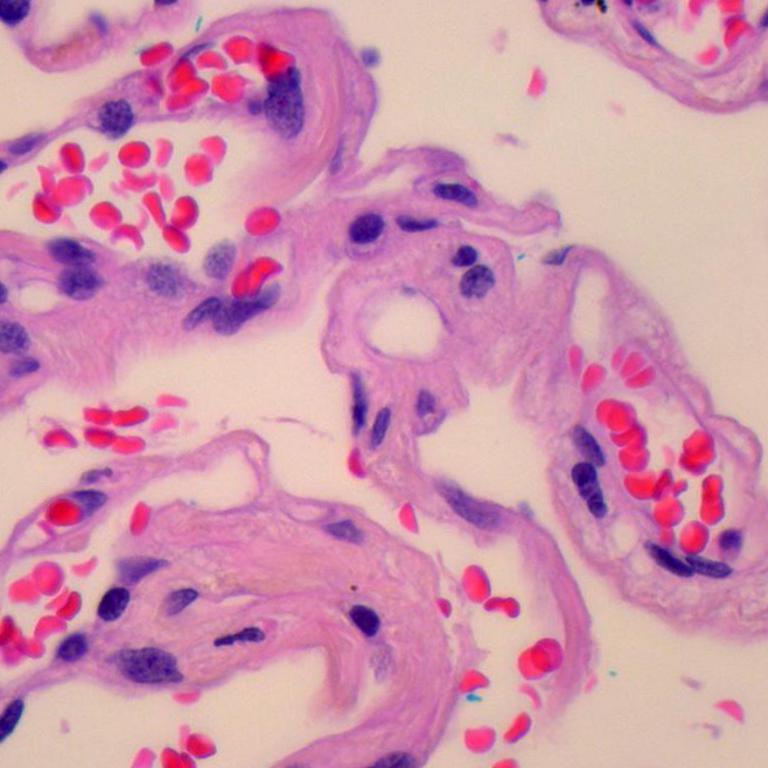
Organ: lung
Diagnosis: benign